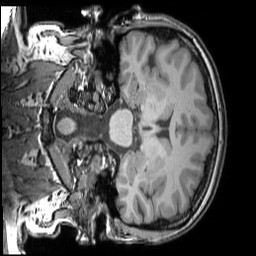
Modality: T1w
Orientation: coronal
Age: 49
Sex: female
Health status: ill
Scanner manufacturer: siemens
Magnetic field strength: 3 T
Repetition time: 1.75 s
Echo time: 0.00418 s